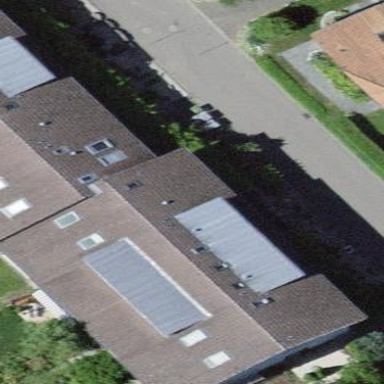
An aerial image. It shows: Residential building with gabled roof.